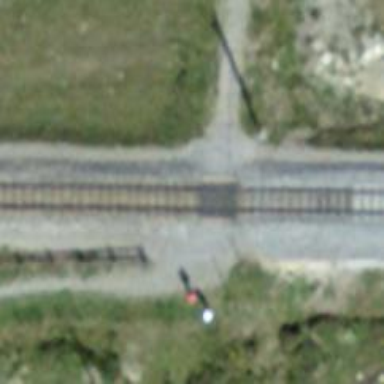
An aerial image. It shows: Unmarked railway crossing.